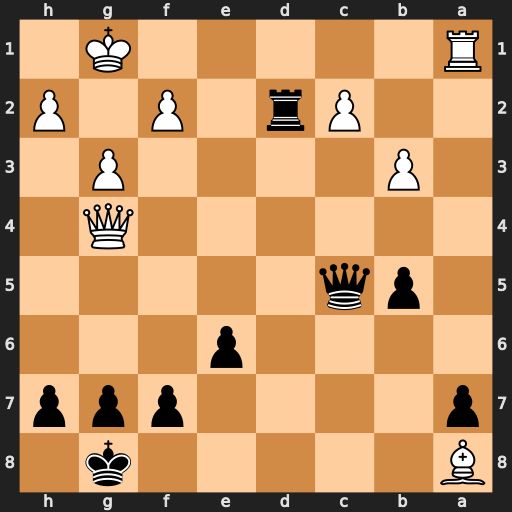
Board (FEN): B5k1/p4ppp/4p3/1pq5/6Q1/1P4P1/2Pr1P1P/R5K1
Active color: b
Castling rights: -
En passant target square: -
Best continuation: Qxf2+ Kh1 Qxh2#